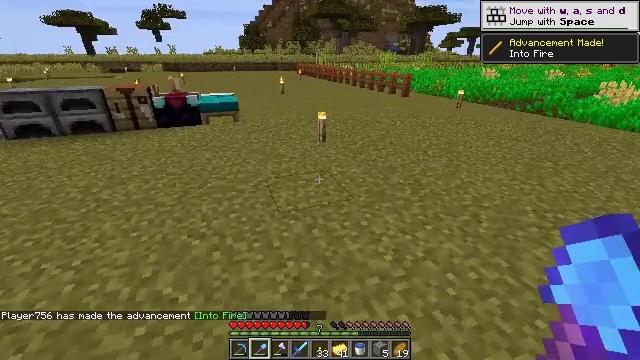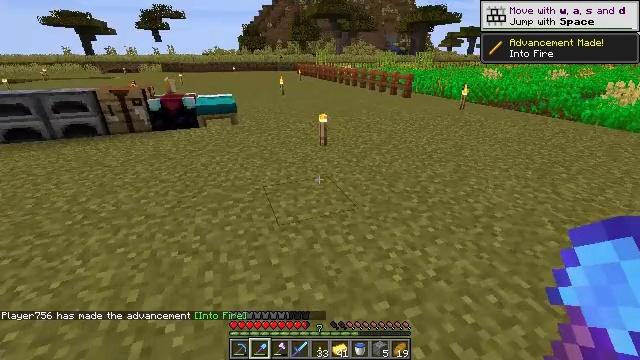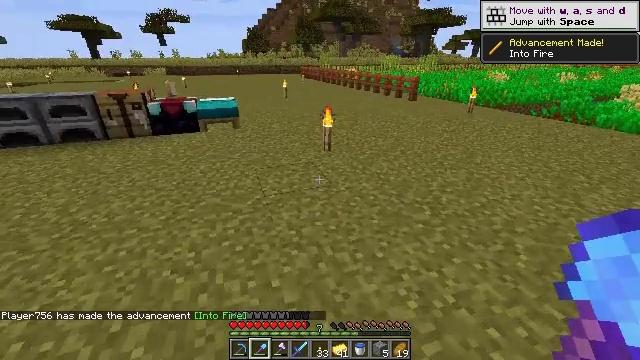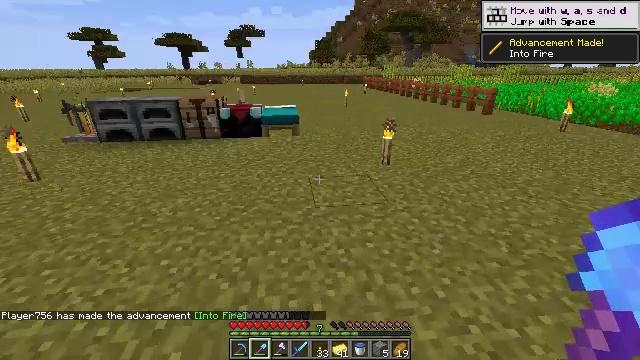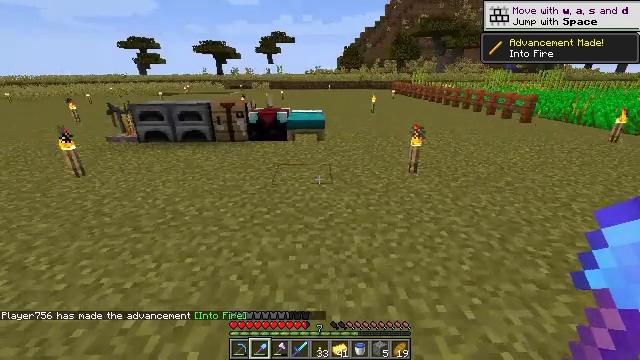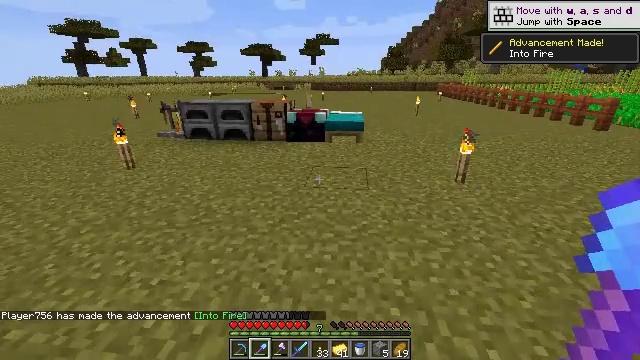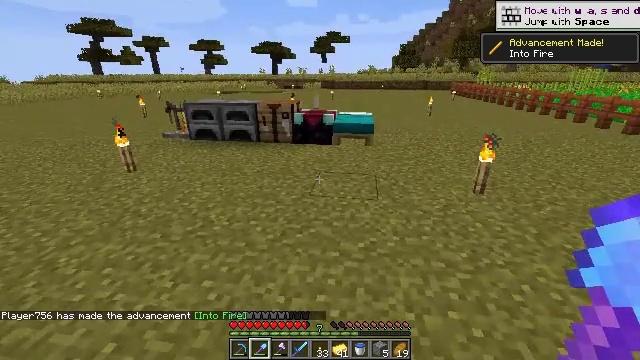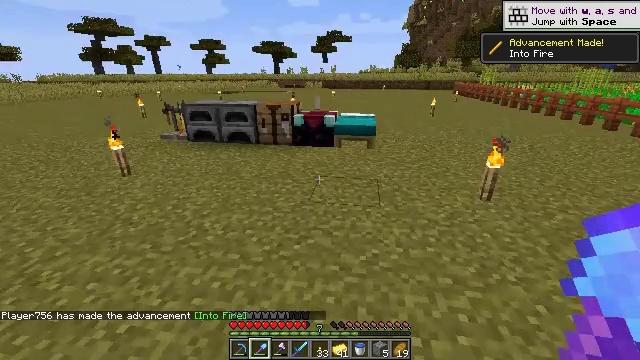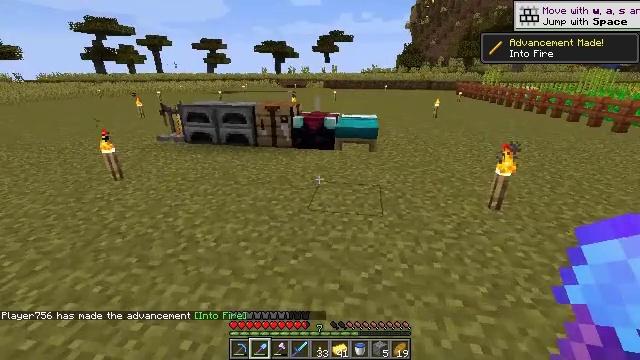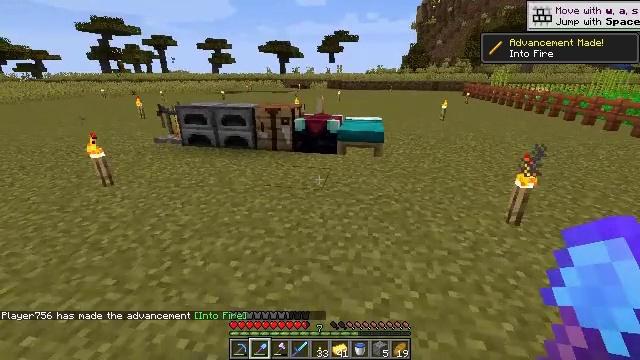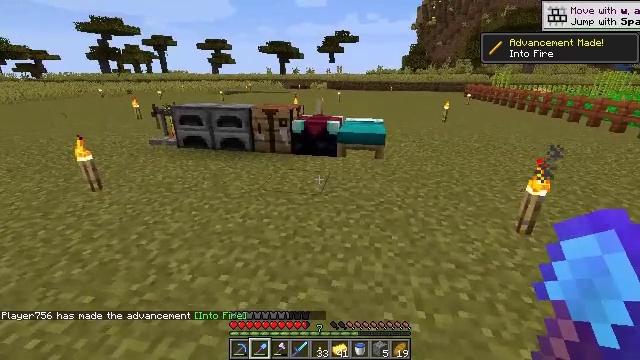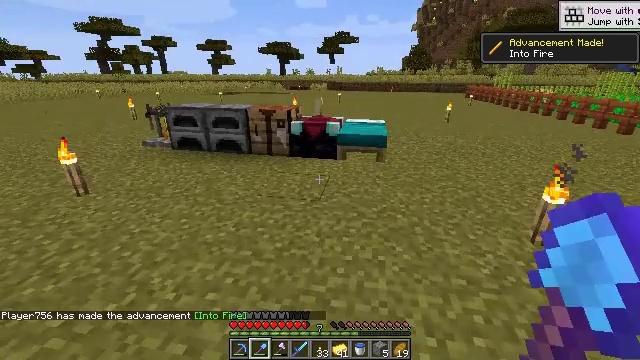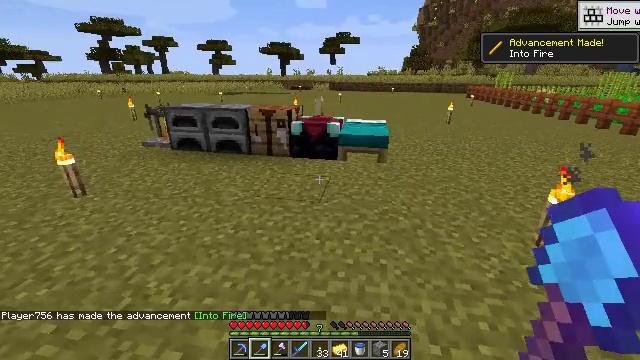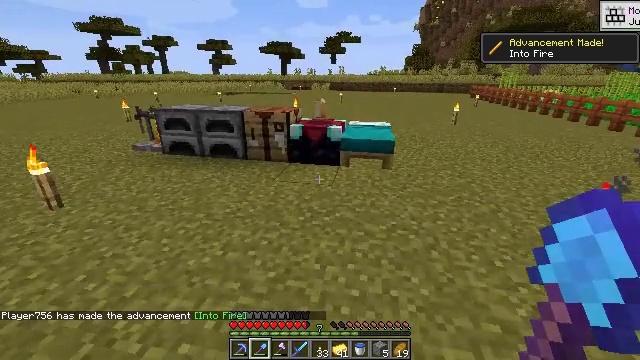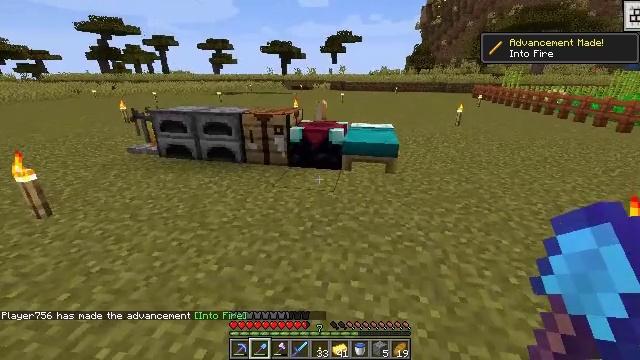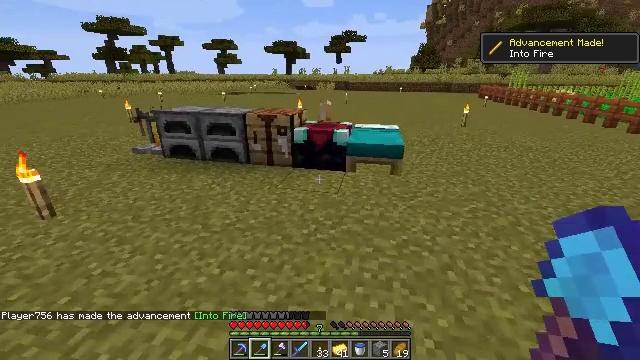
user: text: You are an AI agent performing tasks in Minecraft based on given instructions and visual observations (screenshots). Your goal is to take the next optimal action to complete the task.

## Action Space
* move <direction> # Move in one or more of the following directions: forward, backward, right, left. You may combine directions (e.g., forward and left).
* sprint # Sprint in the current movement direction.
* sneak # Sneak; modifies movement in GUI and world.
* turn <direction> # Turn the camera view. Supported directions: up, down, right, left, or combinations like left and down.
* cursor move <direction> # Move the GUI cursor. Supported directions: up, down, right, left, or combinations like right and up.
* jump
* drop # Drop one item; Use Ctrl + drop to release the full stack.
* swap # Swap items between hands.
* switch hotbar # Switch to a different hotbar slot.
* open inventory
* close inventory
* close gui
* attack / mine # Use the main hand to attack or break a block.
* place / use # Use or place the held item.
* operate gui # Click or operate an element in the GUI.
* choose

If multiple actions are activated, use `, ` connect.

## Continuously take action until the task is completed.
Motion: motion action
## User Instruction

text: Process blaze rods into blaze powder in the crafting area.
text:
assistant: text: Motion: move forward
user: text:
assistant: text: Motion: move forward
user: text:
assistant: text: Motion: move forward, turn left and up
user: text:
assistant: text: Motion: move forward, turn left and up
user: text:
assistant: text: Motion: move forward, turn left
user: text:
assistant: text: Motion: move forward, turn left
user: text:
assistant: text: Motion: move forward
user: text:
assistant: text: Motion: move forward
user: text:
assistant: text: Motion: move forward
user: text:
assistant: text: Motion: move forward
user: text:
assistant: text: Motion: move forward
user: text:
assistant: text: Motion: move forward
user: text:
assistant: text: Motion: move forward
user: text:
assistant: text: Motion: move forward
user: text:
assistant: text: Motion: move forward
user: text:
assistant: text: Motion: move forward, turn left
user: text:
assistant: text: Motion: move forward
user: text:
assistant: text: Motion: move forward and move left
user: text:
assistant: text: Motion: move forward and move left
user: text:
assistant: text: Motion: move forward and move left
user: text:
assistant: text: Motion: move forward and move left
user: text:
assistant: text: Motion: move forward and move left
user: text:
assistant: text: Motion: move forward
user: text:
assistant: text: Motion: move forward
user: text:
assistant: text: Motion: move forward
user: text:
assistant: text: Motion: move forward
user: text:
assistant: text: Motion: move forward
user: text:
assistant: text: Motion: move forward, turn down
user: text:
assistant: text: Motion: move forward, use / place
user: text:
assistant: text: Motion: move forward, use / place